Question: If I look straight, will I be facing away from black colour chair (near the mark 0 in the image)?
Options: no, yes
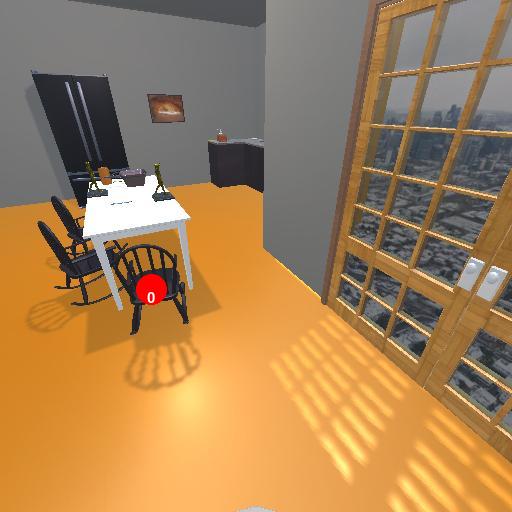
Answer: no